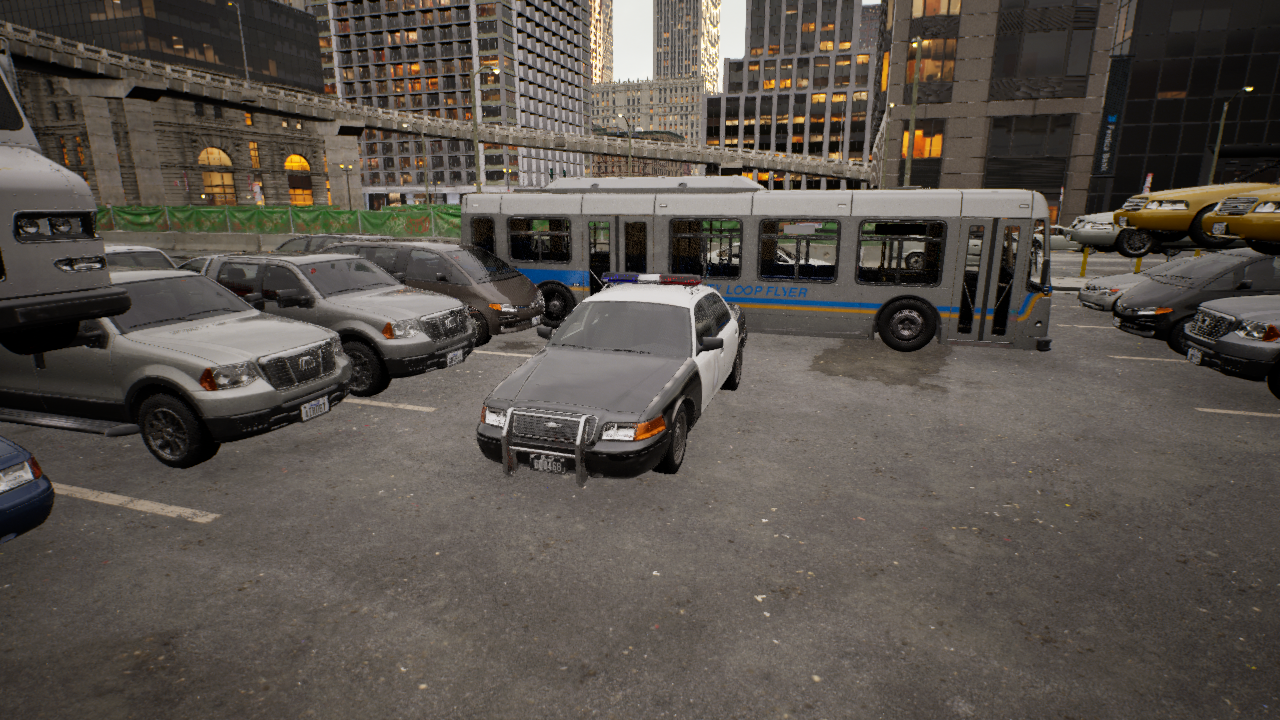
Venue: arterial
Lighting: golden hour
Vehicle rig: sedan